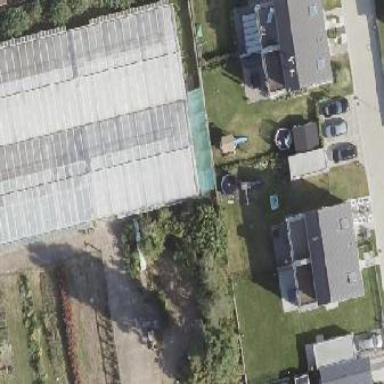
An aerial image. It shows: Greenhouse.